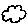
Label: cloud